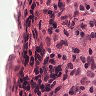
Metastatic tissue present: no